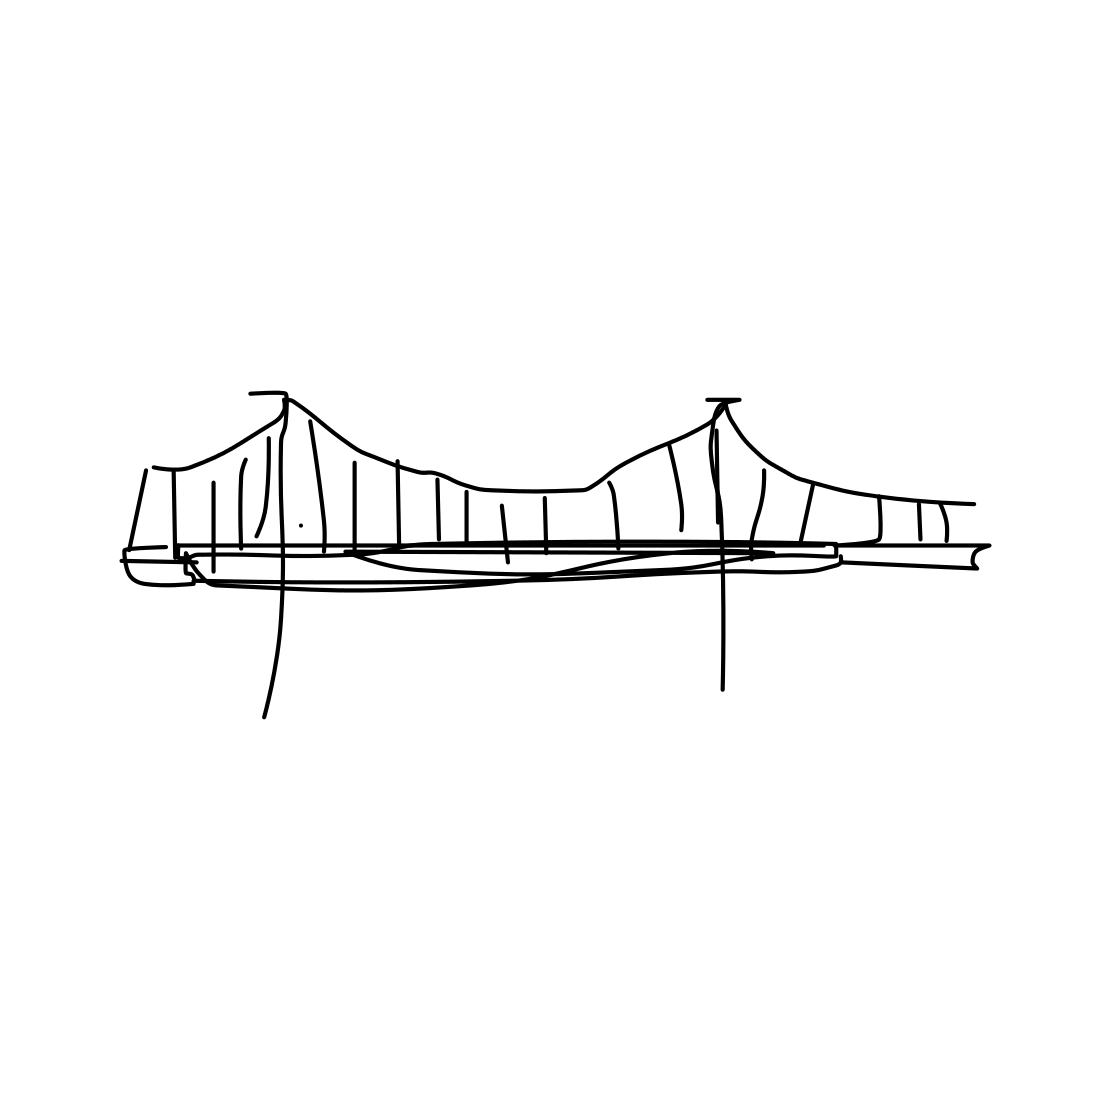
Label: bridge